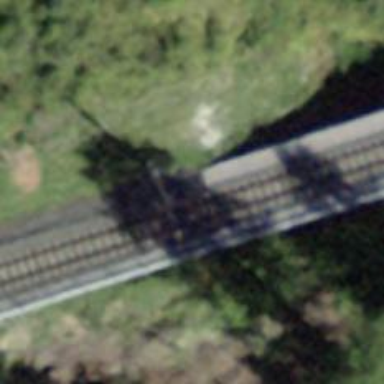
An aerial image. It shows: Narrow-gauge railway track electrified by contact line.